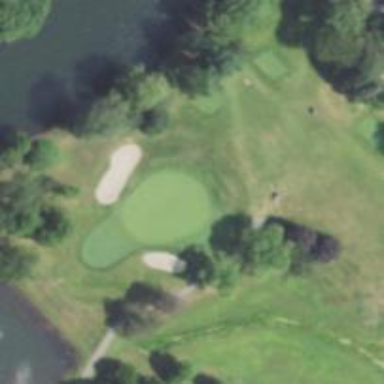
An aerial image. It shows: Golf hole.